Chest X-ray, PA view. Patient: 22 years old, sex M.
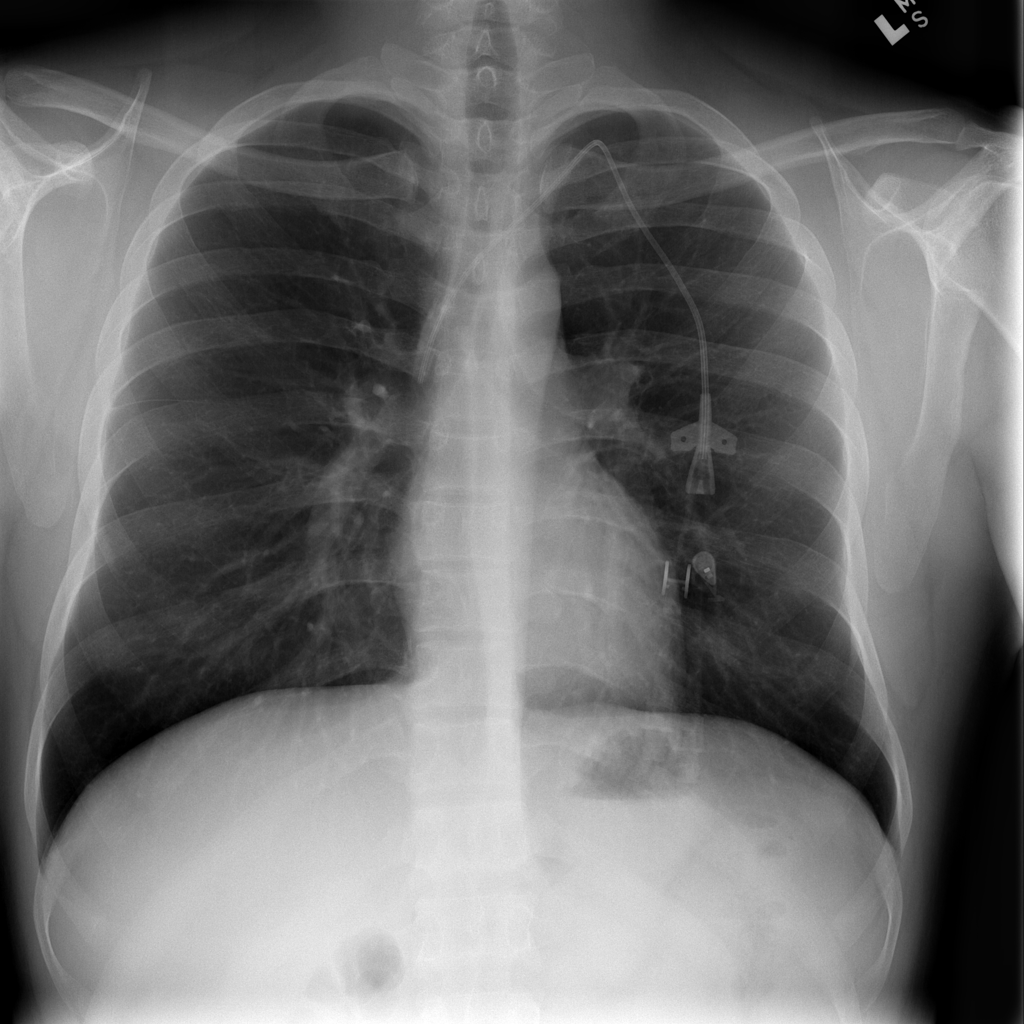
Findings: No Finding